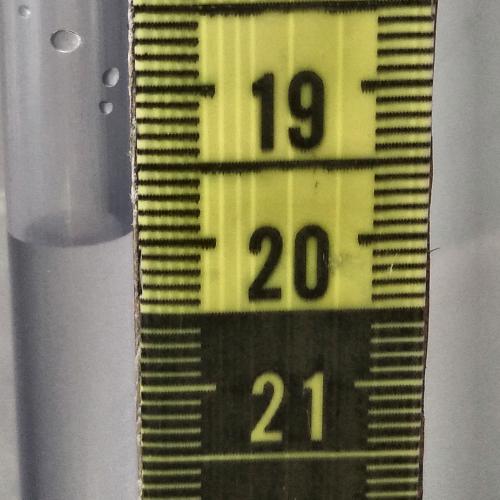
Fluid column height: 19.9 cm